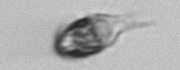
Label: Balanion